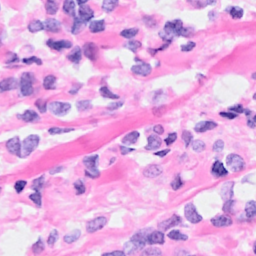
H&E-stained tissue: Breast